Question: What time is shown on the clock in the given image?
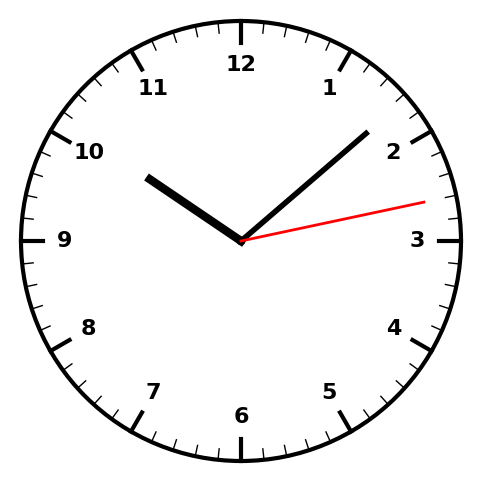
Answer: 10:08:13